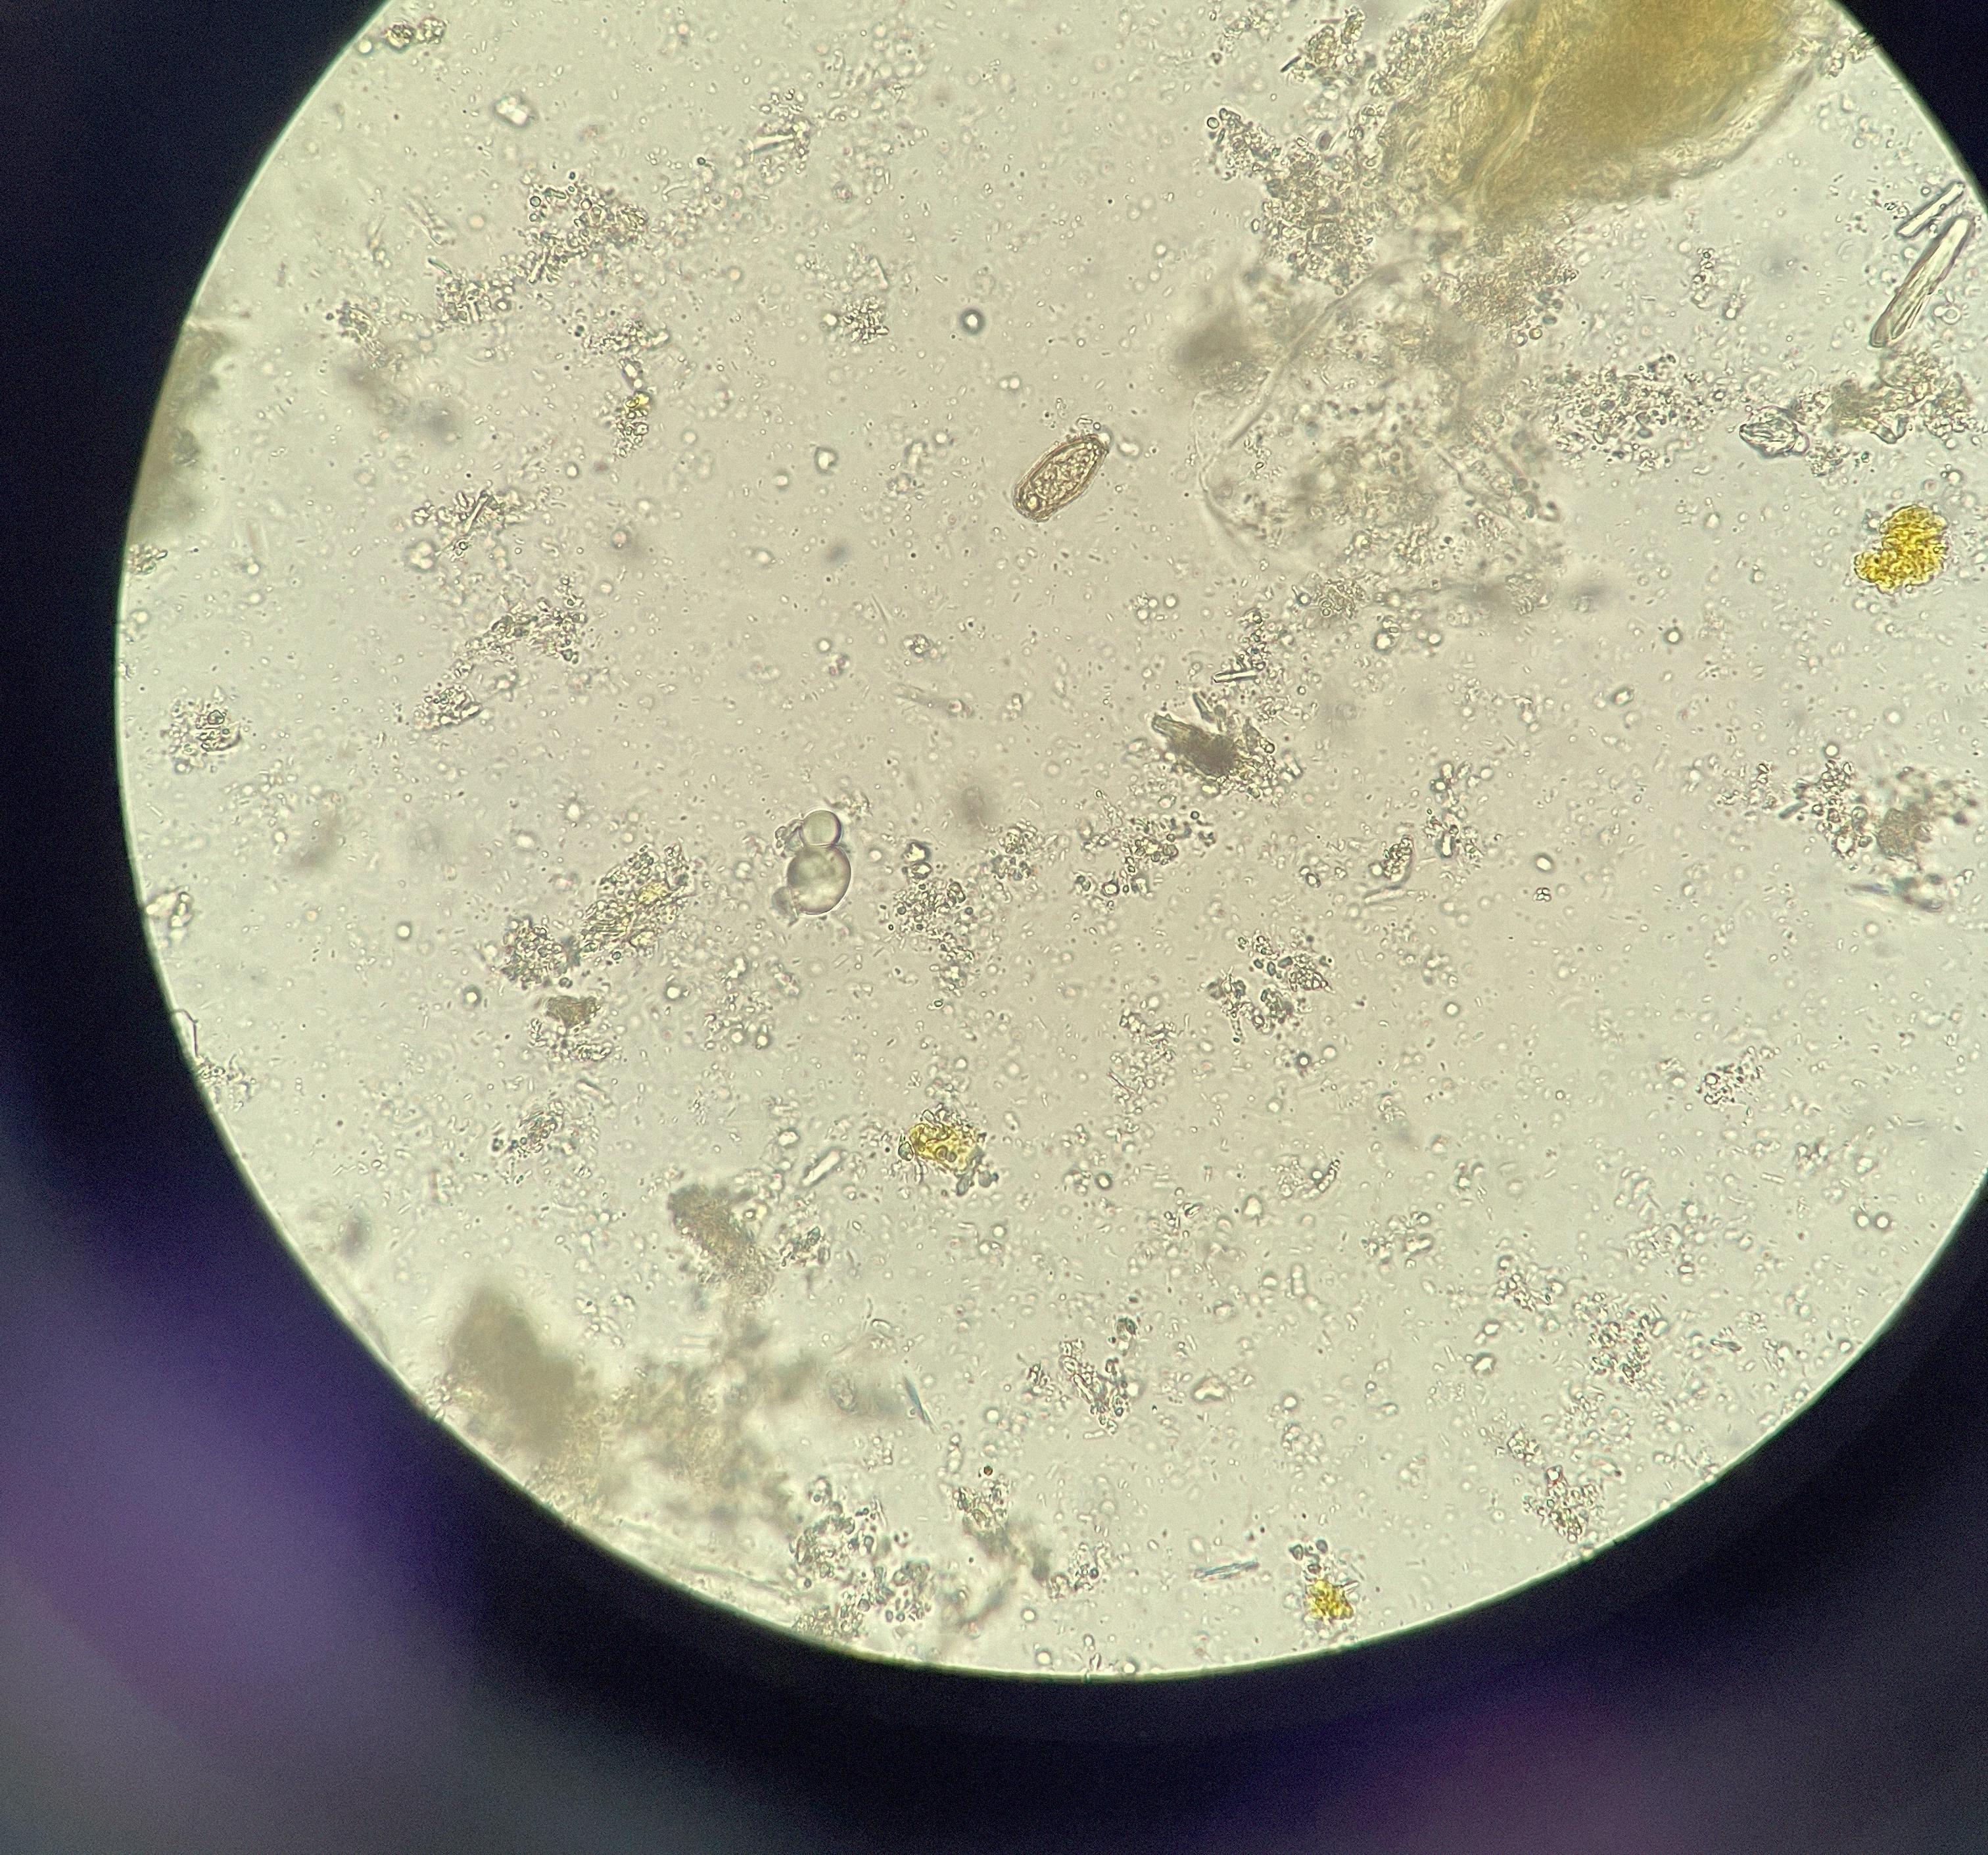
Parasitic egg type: Opisthorchis viverrine